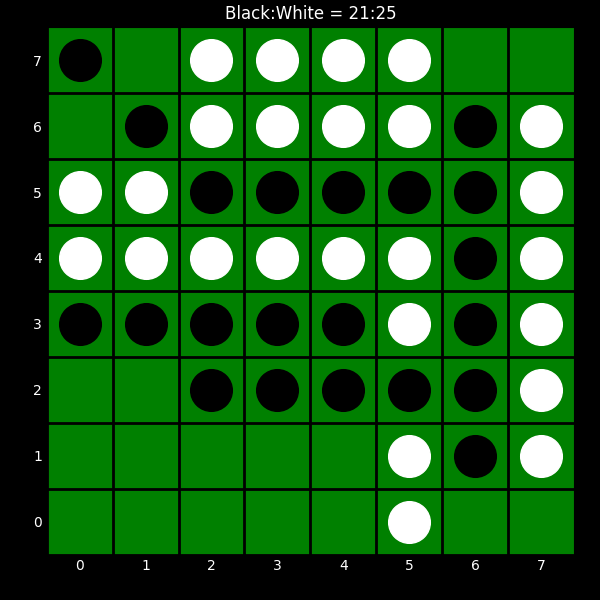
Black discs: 21
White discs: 25